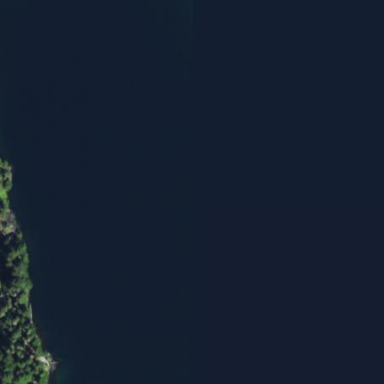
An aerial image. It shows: Serene lake.